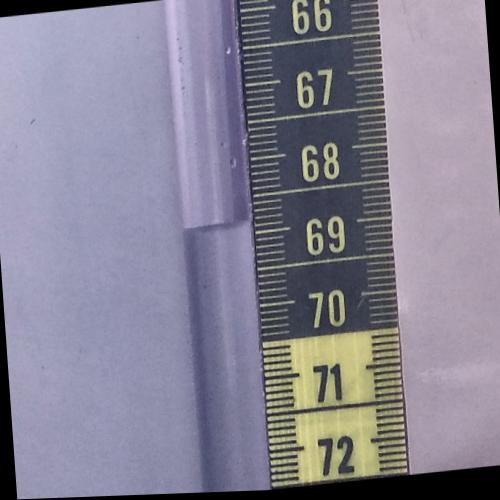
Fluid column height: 68.8 cm